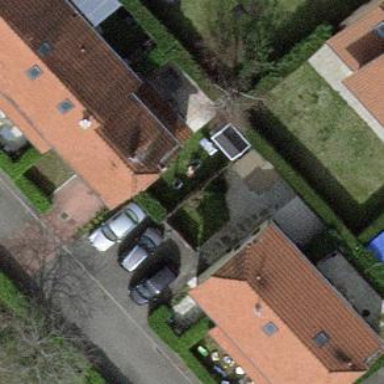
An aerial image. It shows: Half-hipped roof house.